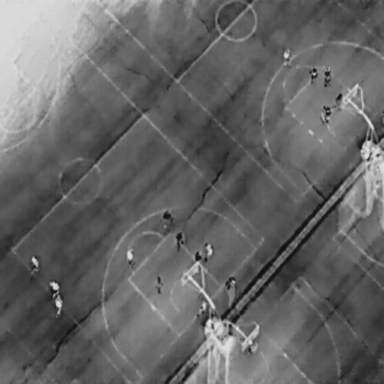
There are 16 People in the infrared image.